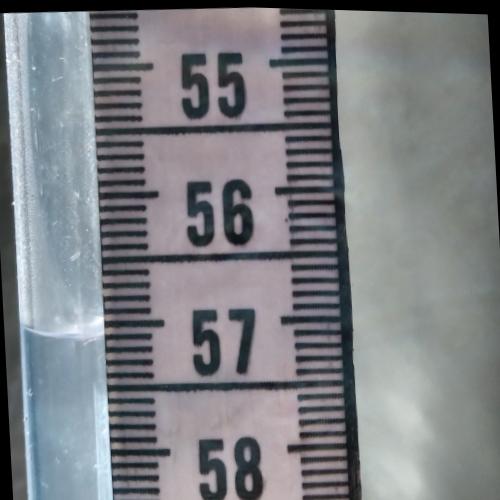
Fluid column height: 57.1 cm